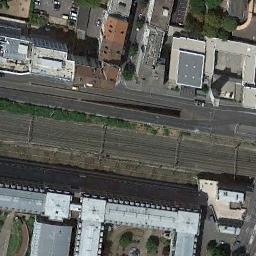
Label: railway